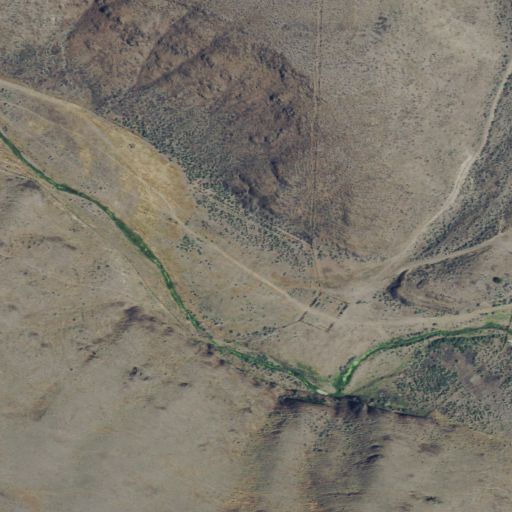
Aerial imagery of valley in Oregon named Grieb Canyon containing grassland, shrub, and open development